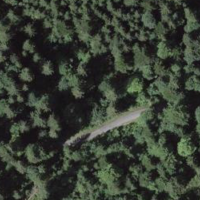
EUNIS habitat code: 43
Species observed at this site:
Aruncus dioicus